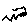
Label: zigzag